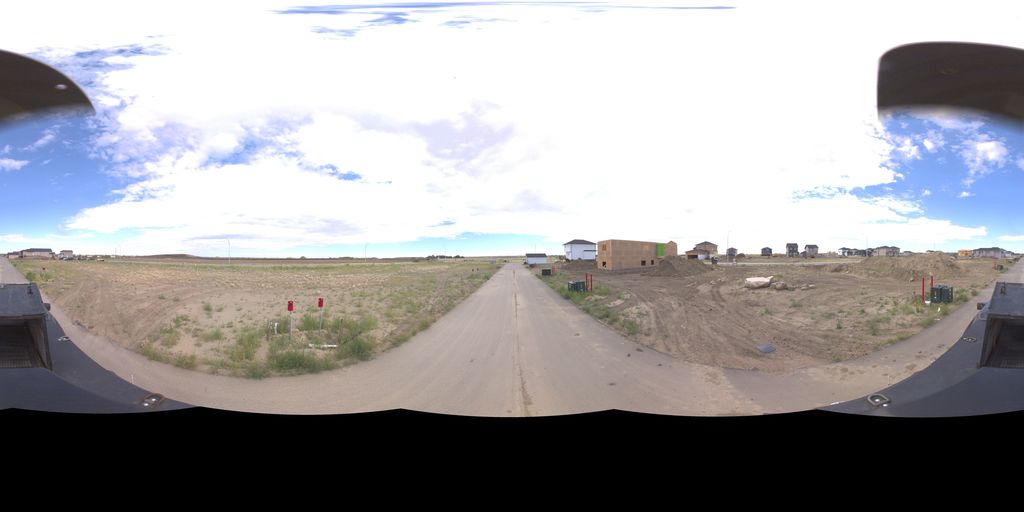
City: saskatoon